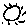
Label: sun